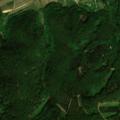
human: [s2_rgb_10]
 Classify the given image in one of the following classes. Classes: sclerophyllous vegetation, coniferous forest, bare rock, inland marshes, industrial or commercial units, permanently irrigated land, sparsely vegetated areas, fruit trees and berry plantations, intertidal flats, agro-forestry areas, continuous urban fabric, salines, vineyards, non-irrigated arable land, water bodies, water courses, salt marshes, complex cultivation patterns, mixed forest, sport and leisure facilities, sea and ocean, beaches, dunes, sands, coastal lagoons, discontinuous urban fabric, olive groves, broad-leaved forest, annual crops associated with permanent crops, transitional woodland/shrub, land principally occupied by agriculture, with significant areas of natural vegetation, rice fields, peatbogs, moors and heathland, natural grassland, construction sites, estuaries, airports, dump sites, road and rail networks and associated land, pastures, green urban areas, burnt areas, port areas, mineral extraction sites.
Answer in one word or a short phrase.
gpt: vineyards, broad-leaved forest, coniferous forest, mixed forest